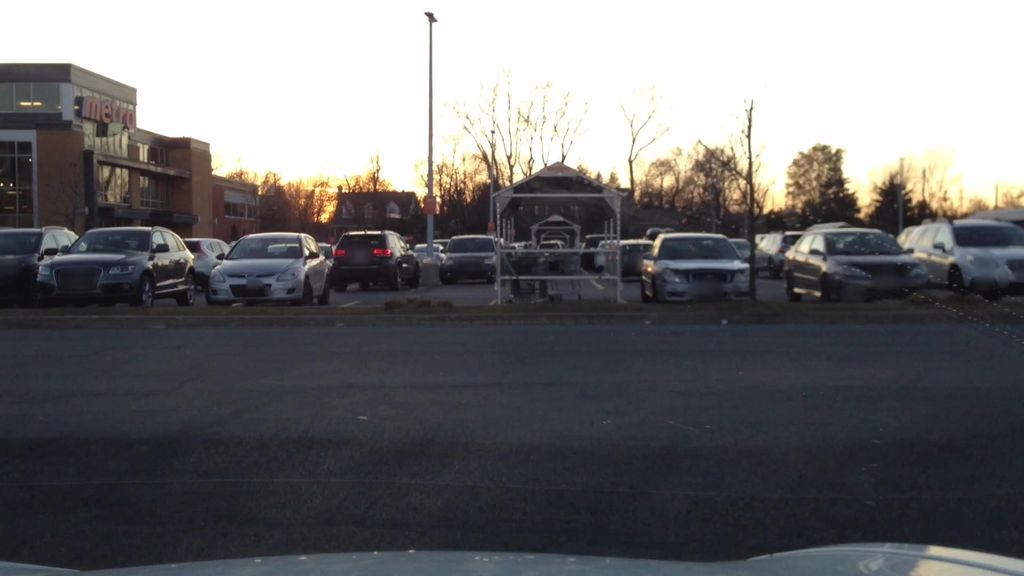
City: montreal